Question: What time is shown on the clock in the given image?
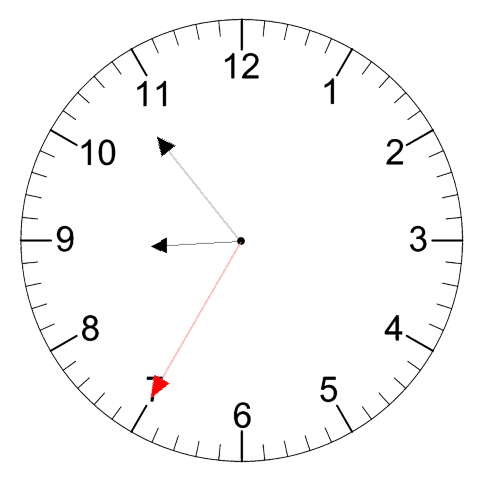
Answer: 08:53:35